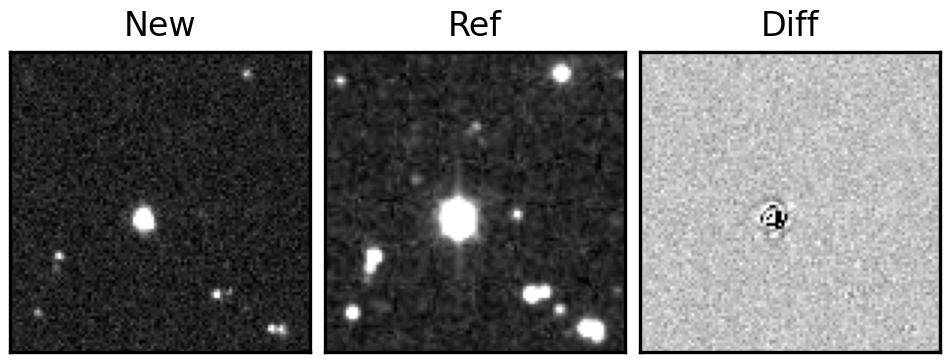
Label: bogus